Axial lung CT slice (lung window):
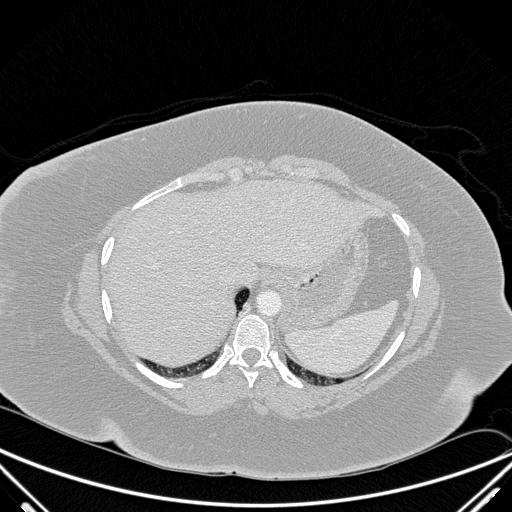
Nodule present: no